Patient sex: M
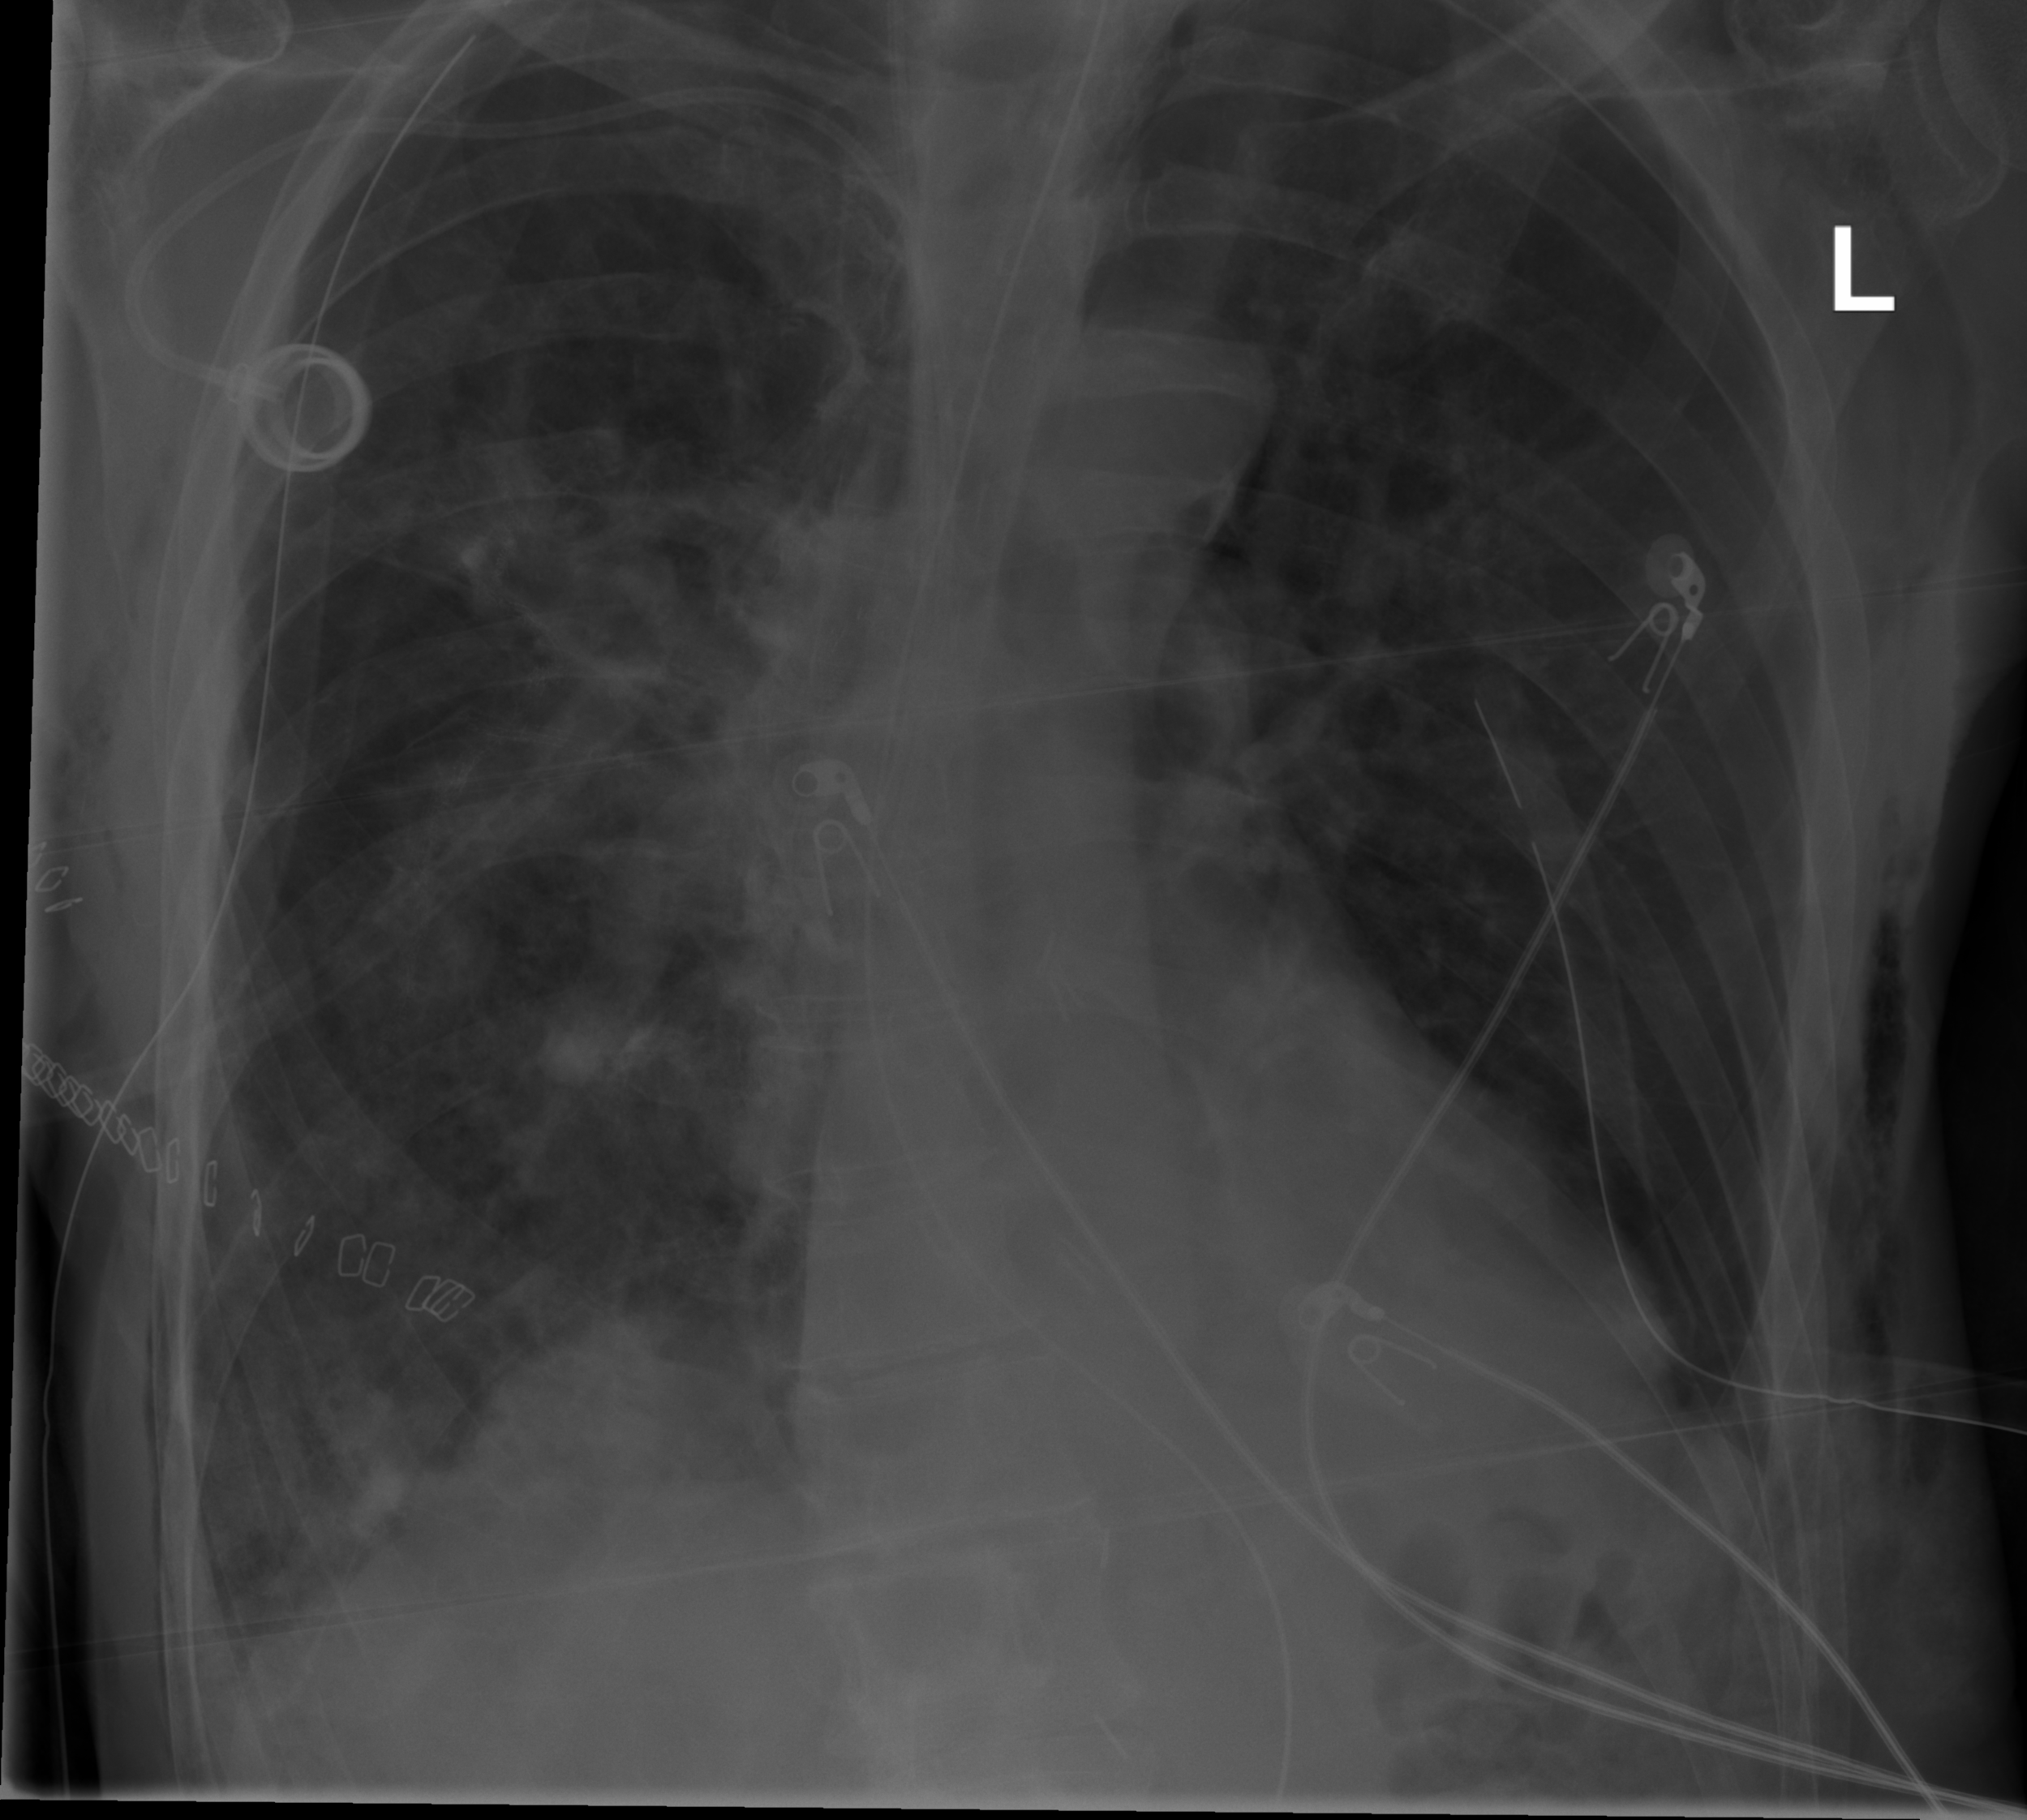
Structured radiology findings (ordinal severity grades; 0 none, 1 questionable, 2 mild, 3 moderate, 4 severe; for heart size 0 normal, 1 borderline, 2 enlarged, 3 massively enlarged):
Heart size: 0
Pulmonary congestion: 0
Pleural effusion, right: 0
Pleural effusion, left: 0
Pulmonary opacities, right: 2
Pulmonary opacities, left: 0
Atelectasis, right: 3
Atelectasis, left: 0